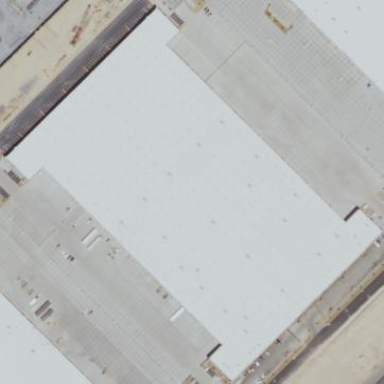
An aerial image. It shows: Warehouse building.